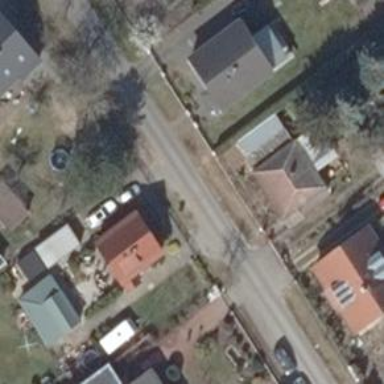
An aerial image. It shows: Driveway leading to service road.